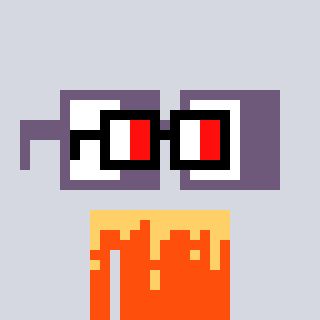
a pixel art character with square glasses with black frames and red eyes, a glasses-shaped head and a orange-colored body on a cool background